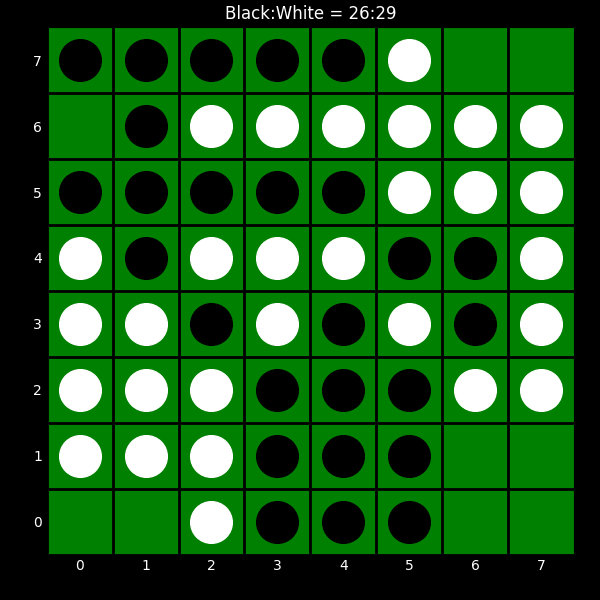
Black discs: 26
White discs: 29